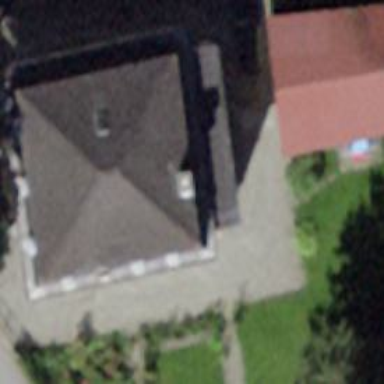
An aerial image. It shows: Residential building with pyramidal roof shape.